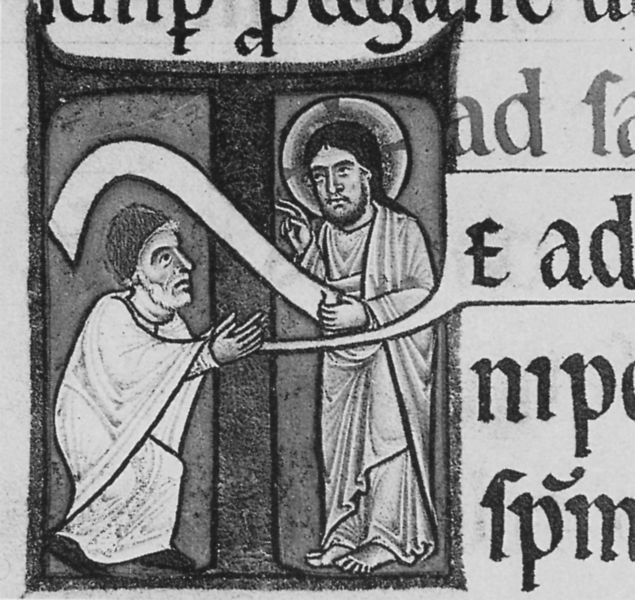
Titel: Psalter und Stundenbuch der hl. Jungfrau (Saint - Bertin - Psalter)
Institution: Cambridge, St. John’s College
Schlagwörter: mann, männer, haube, hände, schrift, papst, detail, buch, druck, seite, text, buchstabe, knien, initiale, heiligenschein, nimbus, christus, jesus, flehen, segen, segnen, segnung, schriftrolle, anbetung, aureole, latein, kreuznimbus, buchmalerei, gnade, pamphlet, vergrößerung, buße, abbitte, t, nimbu, üpredigt